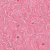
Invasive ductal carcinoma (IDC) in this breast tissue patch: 0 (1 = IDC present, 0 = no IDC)